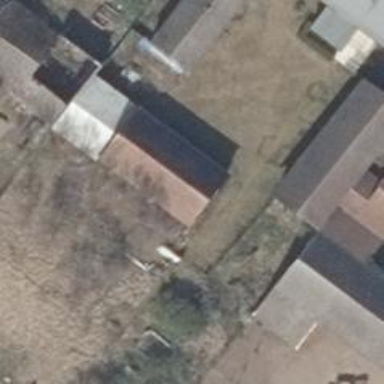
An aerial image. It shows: Shed.